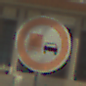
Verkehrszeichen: UeberholverbotKraftfahrzeuge
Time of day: MorningAfternoon
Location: Outdoor (Suburban)
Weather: Clear
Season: NotSpecified
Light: Natural